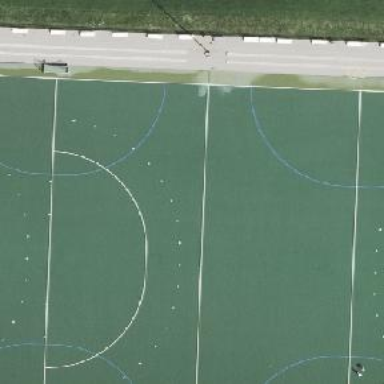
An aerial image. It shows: Field hockey pitch where players can enjoy the sport.